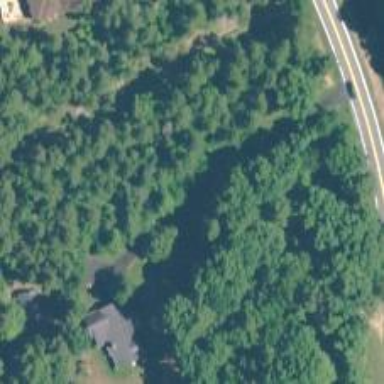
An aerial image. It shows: Driveway.